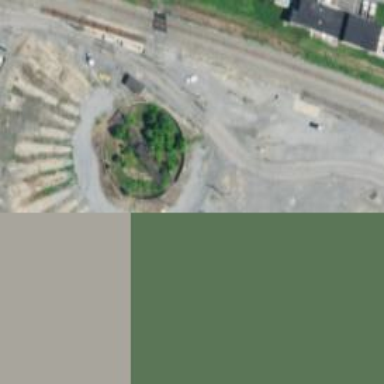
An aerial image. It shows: Railway turntable.